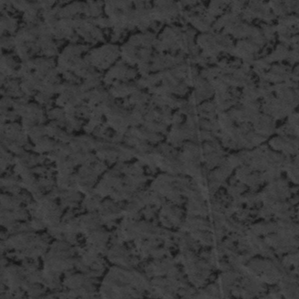
Label: frost